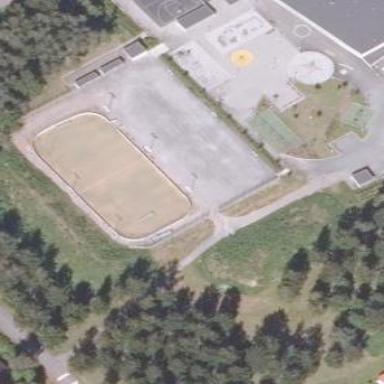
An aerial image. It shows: Wall enclosing multi-purpose pitch suitable for sports like ice hockey and ice skating.